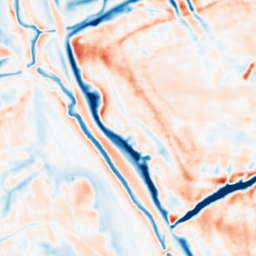
Category: multiscale
Decomposition family: dog_multiscale
Decomposition parameters: sigma_ratio: 1.6
n_scales: 4
base_sigma: 1
Upsampling method: linear_exact
Upsampling parameters: scale: 8
Upsampling scale: 8